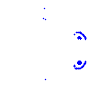
Particle: electron